Question: I am trying to use an Image in my Navigation Bar. Keep getting close but no cigar. With the code below, it loads the image fine and positions it nearly correct. It appears to have a pad around the view, but I have no constraints around it. When I remove the Status bar it shrinks the image but positions it fine within the NavBar.
'''
let nav = self.navigationController?.navigationBar
for parent in self.navigationController!.navigationBar.subviews {
for childView in parent.subviews {
if(childView is UIImageView) {
childView.removeFromSuperview()
}
}
}
nav?.barStyle = UIBarStyle.Default
nav?.tintColor = UIColor.blueColor()
let app = UIApplication.sharedApplication()
let SBheight = app.statusBarFrame.size.height
let totalheight = SBheight + nav!.frame.height
let totalwidth = nav!.frame.width
let imageView = UIImageView(frame: CGRect(x: 0, y: 0, width: totalwidth , height: totalheight))
imageView.clipsToBounds = true
imageView.contentMode = .ScaleAspectFill
var image = UIImage(named: "HRC")
imageView.image = image
navigationItem.titleView = imageView
'''
Here is the shot of the NavBar Area:

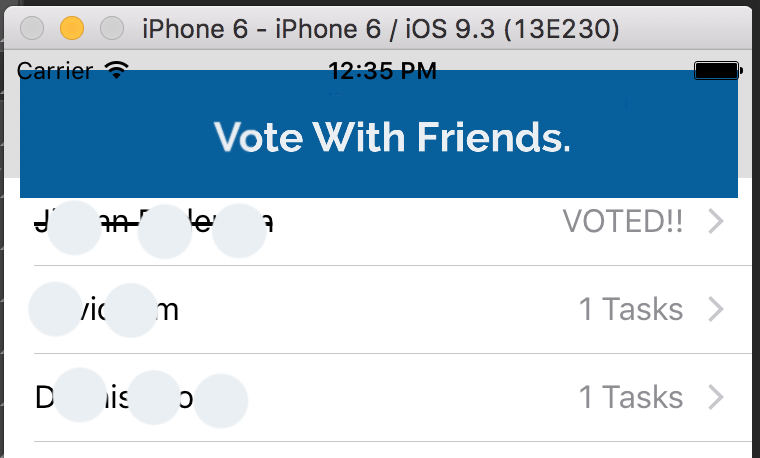
Answer: I can set the background picture of a navigation bar with no issue with the code below.
'''
let backgroundImage = UIImage(named: "name_of_background_image")?.resizableImage(withCapInsets: UIEdgeInsetsMake(0, 0, 0, 0), resizingMode: .stretch)
self.navigationController?.navigationBar.setBackgroundImage(backgroundImage, for: .default)
'''
'''
let backgroundImage = UIImage(named: "name_of_background_image")?.resizableImageWithCapInsets(UIEdgeInsetsMake(0, 0, 0, 0), resizingMode: .Stretch)
self.navigationController?.navigationBar.setBackgroundImage(backgroundImage, forBarMetrics: .Default)
'''
You can add the code above to 'viewDidLoad', and customize the background image for each viewController.
Make sure you render the image as 'Original' from the asset catalog.
<URL>
And double check if your image has the right size.
@2x -> 750 x 128
@3x -> 1125 x 192